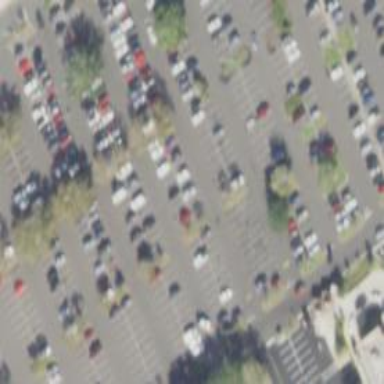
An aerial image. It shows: Paved parking area.